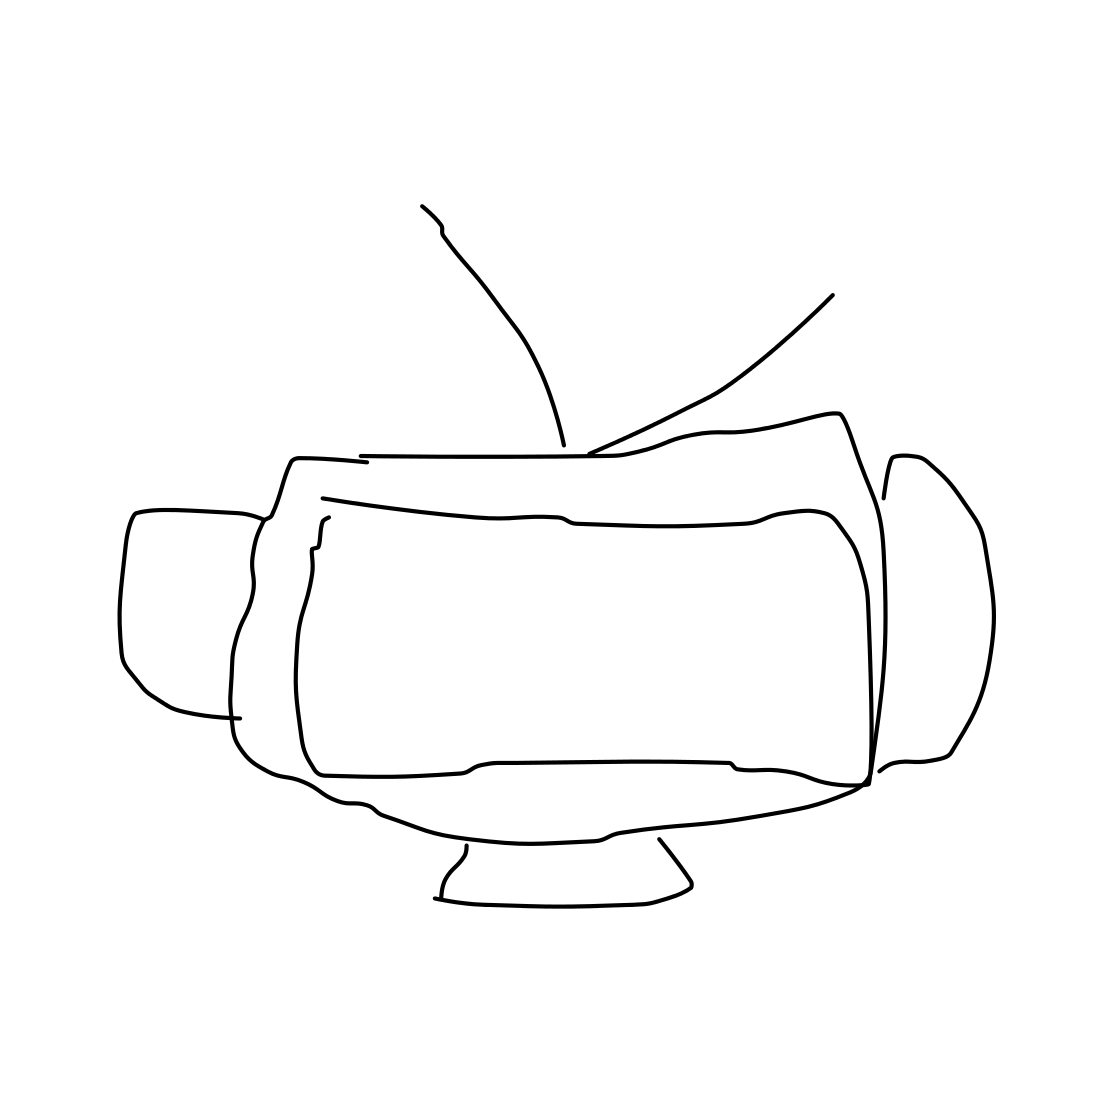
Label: tv